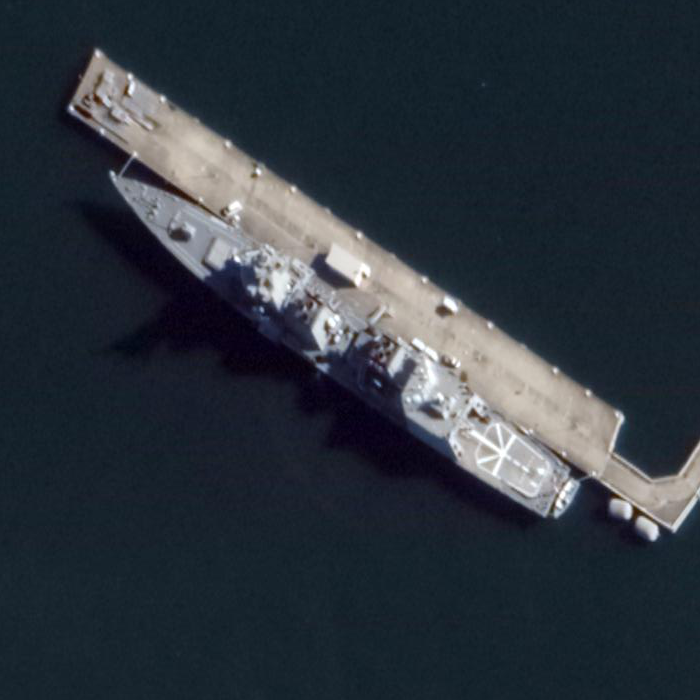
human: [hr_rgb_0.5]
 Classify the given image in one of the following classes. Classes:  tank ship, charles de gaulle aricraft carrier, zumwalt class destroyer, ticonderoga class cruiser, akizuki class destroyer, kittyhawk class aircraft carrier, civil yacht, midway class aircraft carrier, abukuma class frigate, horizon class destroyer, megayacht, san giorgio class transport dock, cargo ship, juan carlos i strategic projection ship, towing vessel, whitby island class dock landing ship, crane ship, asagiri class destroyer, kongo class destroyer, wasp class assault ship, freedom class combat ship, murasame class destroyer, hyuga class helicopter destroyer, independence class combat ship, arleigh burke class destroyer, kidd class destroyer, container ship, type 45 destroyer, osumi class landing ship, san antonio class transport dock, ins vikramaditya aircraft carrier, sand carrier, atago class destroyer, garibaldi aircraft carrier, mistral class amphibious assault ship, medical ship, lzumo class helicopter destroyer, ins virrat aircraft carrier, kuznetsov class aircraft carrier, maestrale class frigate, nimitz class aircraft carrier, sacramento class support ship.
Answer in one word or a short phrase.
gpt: Akizuki class destroyer